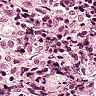
Metastatic tissue present: no